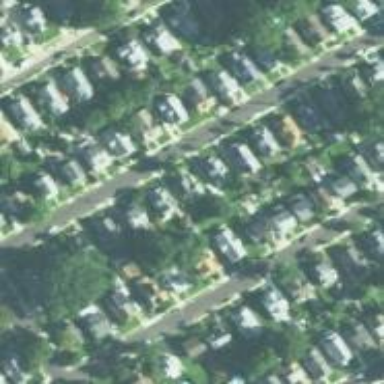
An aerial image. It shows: Residential road.